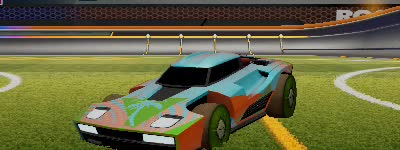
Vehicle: breakout